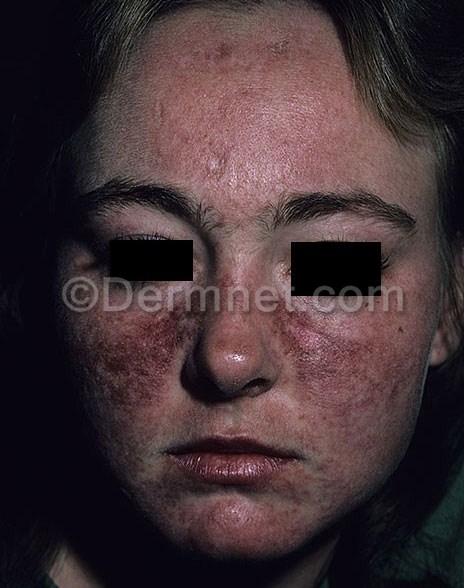
Disease: Lupus and other Connective Tissue diseases